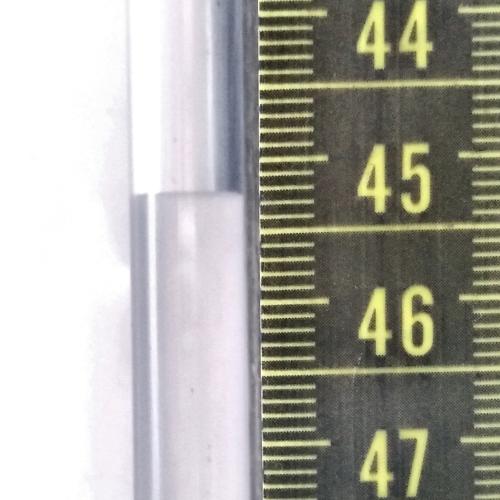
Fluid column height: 45.2 cm